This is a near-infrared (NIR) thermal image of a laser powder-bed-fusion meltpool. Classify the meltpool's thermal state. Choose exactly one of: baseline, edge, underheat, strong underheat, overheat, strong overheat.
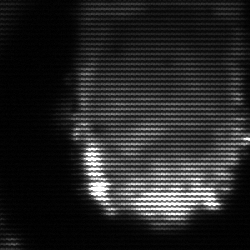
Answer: baseline